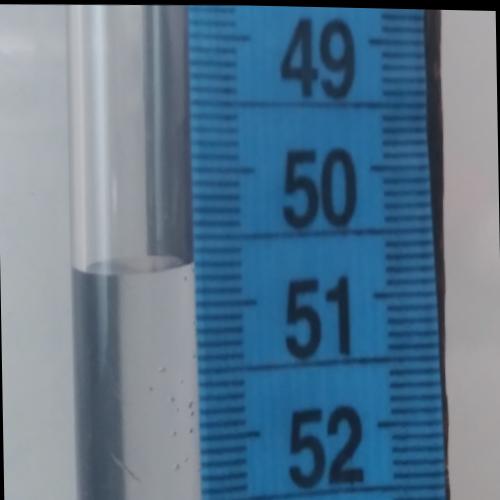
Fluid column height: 50.7 cm